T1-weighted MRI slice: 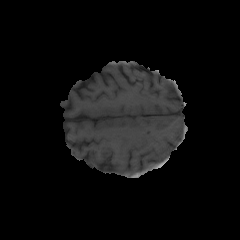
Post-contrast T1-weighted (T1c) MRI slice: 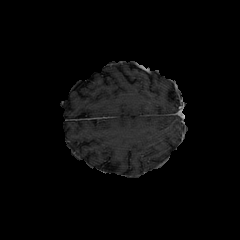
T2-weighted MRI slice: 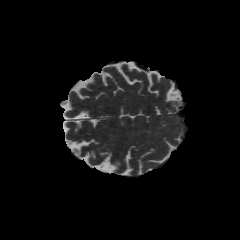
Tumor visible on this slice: no